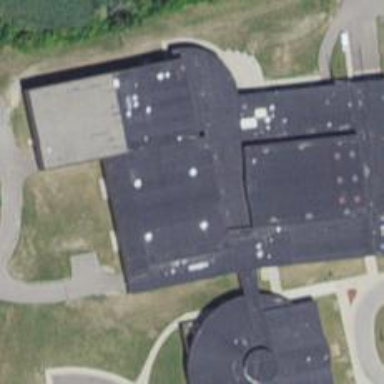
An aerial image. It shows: School.